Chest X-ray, PA view. Patient: 37 years old, sex F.
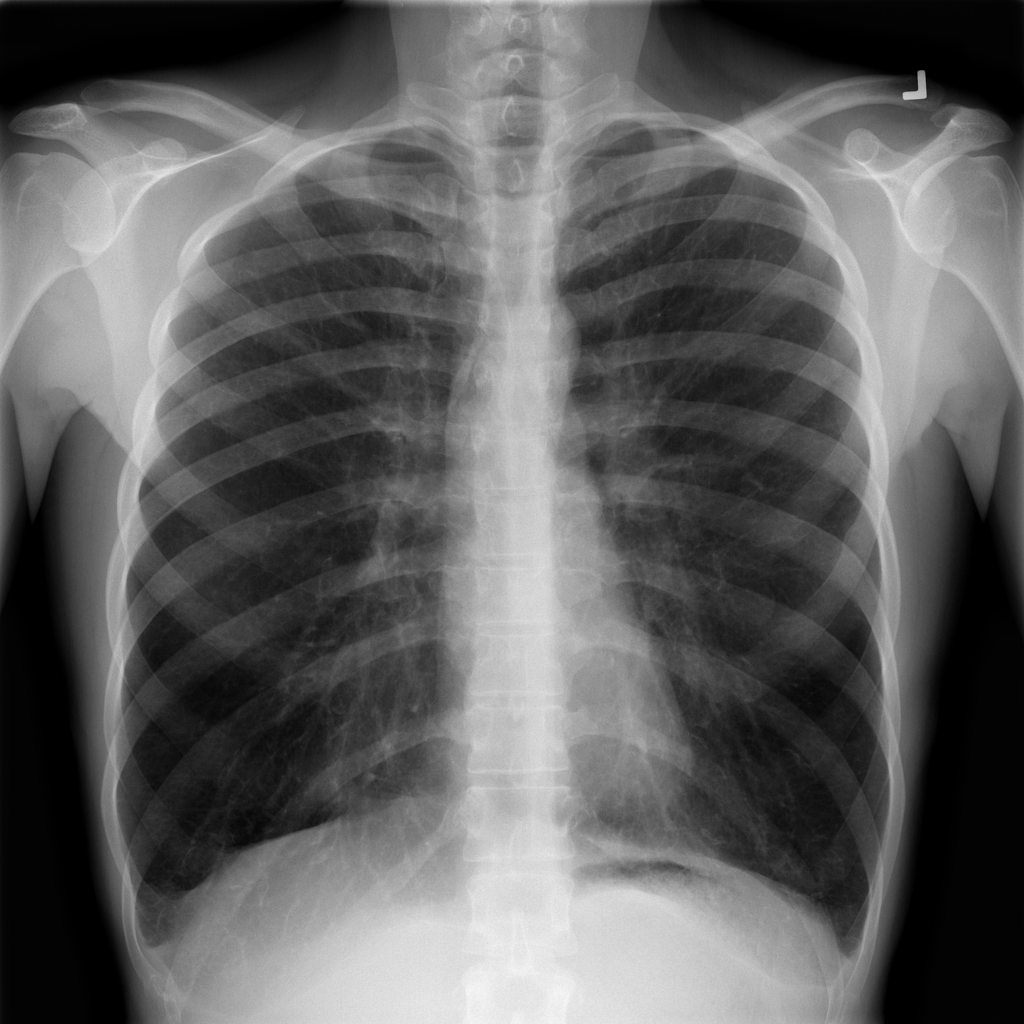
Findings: No Finding